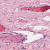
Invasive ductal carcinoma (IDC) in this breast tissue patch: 0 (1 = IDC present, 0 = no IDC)